Aerial crown-view tile of a tropical tree (Barro Colorado Island, Panama), acquired 20241216:
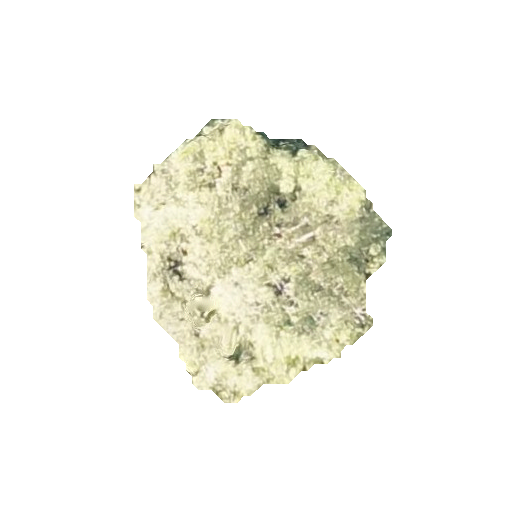
Species: Tabebuia rosea
GBIF accepted scientific name: Tabebuia rosea
Crown area: 72.895 m²